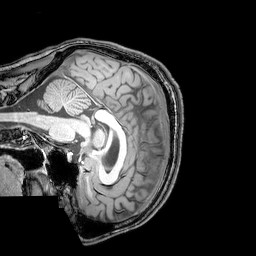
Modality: T1w
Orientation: sagittal
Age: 22
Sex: female
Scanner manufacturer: philips
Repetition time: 0.008139 s
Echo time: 0.00373 s